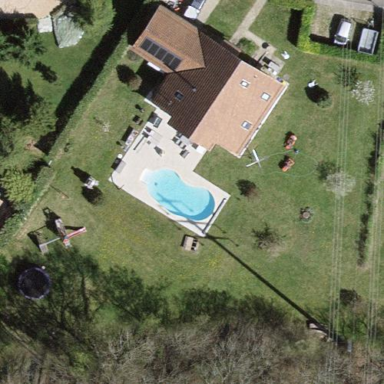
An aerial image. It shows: Swimming pool located in leisure land.